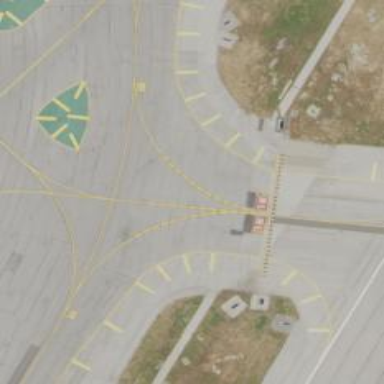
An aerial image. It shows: Taxiway at the airport with asphalt surface.